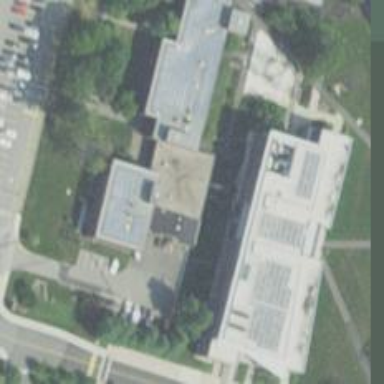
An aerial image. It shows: College building.